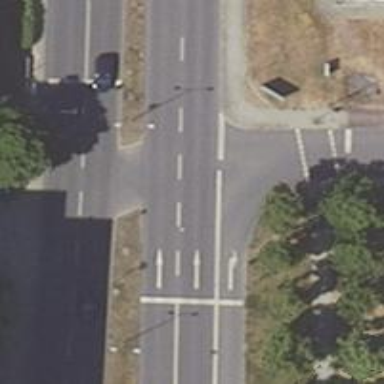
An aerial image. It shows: Road with traffic signals.